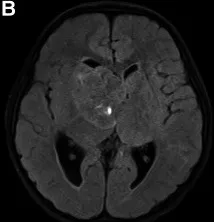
Preoperative MRI (A-F) demonstrated a 3 cm x 2 cm x 1.5 cm mass located in the right basal ganglia and thalamus, protruding into the right lateral ventricle. And T2 dark-fluid imaging.
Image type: radiology (mri)